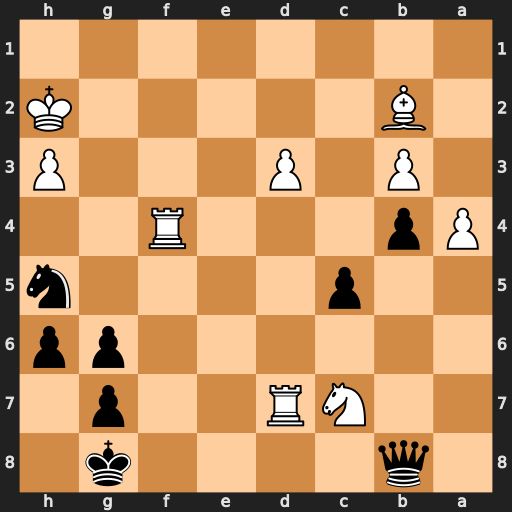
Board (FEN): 1q4k1/2NR2p1/6pp/2p4n/Pp3R2/1P1P3P/1B5K/8
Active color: b
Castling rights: -
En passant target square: -
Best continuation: Nxf4 Rxg7+ Kf8 Rh7 Qb6